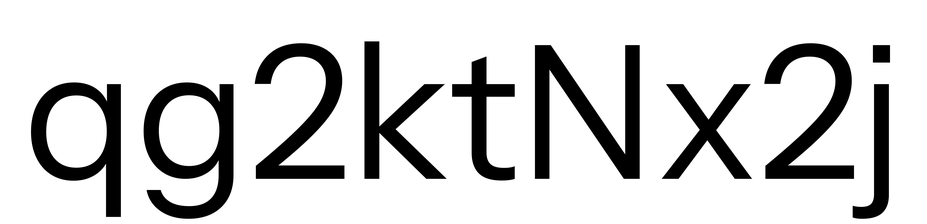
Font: InstrumentSans_Regular